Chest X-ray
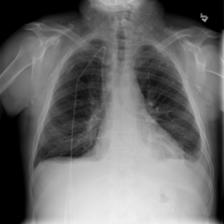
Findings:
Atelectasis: negative
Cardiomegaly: negative
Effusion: positive
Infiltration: negative
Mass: negative
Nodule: negative
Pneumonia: negative
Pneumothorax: negative
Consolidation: negative
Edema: negative
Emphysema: negative
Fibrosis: negative
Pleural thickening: negative
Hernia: negative